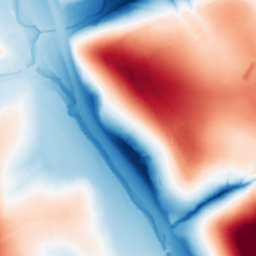
Category: classical
Decomposition family: gaussian_anisotropic
Decomposition parameters: sigma_x: 50
sigma_y: 50
Upsampling method: regularized
Upsampling parameters: scale: 2
lambda_reg: 0.001
Upsampling scale: 2